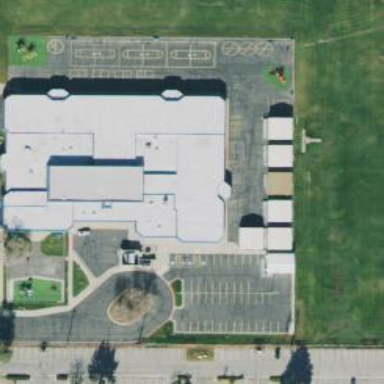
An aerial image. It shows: School.